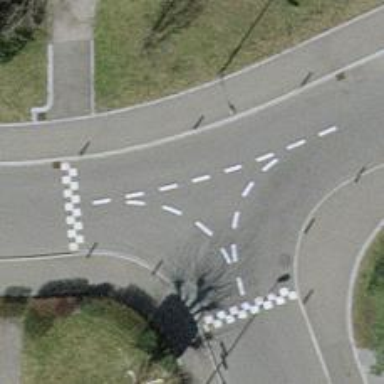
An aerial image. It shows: Traffic calming table.